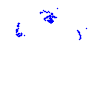
Particle: pion